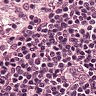
Metastatic tissue present: no